Question: From my understanding, this:
'angle_to_pointer = degrees(atan2((py+32)-mouse[0], px-mouse[1]))+90'
is a good way to get the angle between points..
I have this image:

and I'm trying to make it point to the mouse with this script:
'''
import pygame
from pygame.locals import *
from math import degrees,atan2
pygame.init()
screen=pygame.display.set_mode((640,480))
arrow=pygame.image.load('arrow.png')
px=30
py=30
while True:
screen.fill((0,0,255))
mouse=pygame.mouse.get_pos()
angle_to_pointer = degrees(atan2((py+32)-mouse[0], px-mouse[1]))+90
for e in pygame.event.get():
if e.type==QUIT:
exit()
spr=pygame.transform.rotate(arrow,angle_to_pointer)
screen.blit(spr,(px,py))
pygame.display.flip()
'''
It appears to work at first, but upon closer inspection, it appears to be pointing a little bit away from the mouse.
I tried fiddling with the values, but the result never came out the way I wanted it to, the code I posted contains the best combination I could create.
Could someone tell me what I am doing incorrectly?
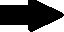
Answer: This is getting too much for a comment. In your 'angle_to_pointer' calculation you are offsetting your mouse in the 'Y' coordinate by 32, which puts you at the bottom left of your unrotated image. you probably ment to add the 32 to the 'X' coordinate which would put you on the center for 'X' but still off on the 'Y'. Also I think your mouse coordinates are backwards.
Even if you added 16 to the 'Y' and 32 to the 'X' this is still all based on the unrotated image. Once you rotate the image your size will change. The easiest way I can think of to do what you are wanting is to not draw your image off of the top left, but use the center. Find the point you want to be the center and base your 'angle_to_pointer' off that. Then when you 'blit' use the new rotated image size to find the top left.
for example:
your image is 64x32 so for fun, lets use the point (37,37) as our center (to keep it from going over the edge of the screen)
'''
px=37 # center of arrow
py=37 # center of arrow
while True:
screen.fill((0,0,255))
mouseX, mouseY=pygame.mouse.get_pos() # unpack to avoid confustion
angle_to_pointer = degrees(atan2(mouseY - py, mouseX - px)) # calculate off center of image
for e in pygame.event.get():
if e.type == QUIT:
exit()
spr=pygame.transform.rotate(arrow, -angle_to_pointer) # clockwise rotation
# adjust draw top left based on center and rotated image size
blit_pos = (px - spr.get_width()//2, py - spr.get_height//2)
screen.blit(spr, blit_pos)
pygame.display.flip()
'''
**disclaimer, haven't tried this since my work computer doesn't have pygame,